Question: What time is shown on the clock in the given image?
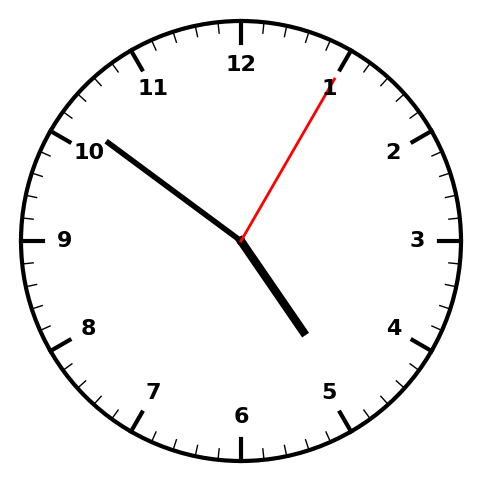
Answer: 04:51:05